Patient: sex F, age 68
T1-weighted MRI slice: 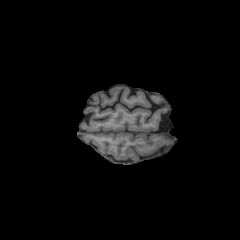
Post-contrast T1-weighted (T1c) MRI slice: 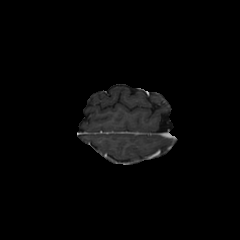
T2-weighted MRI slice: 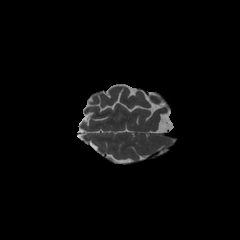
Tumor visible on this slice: no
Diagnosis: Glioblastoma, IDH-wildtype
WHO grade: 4